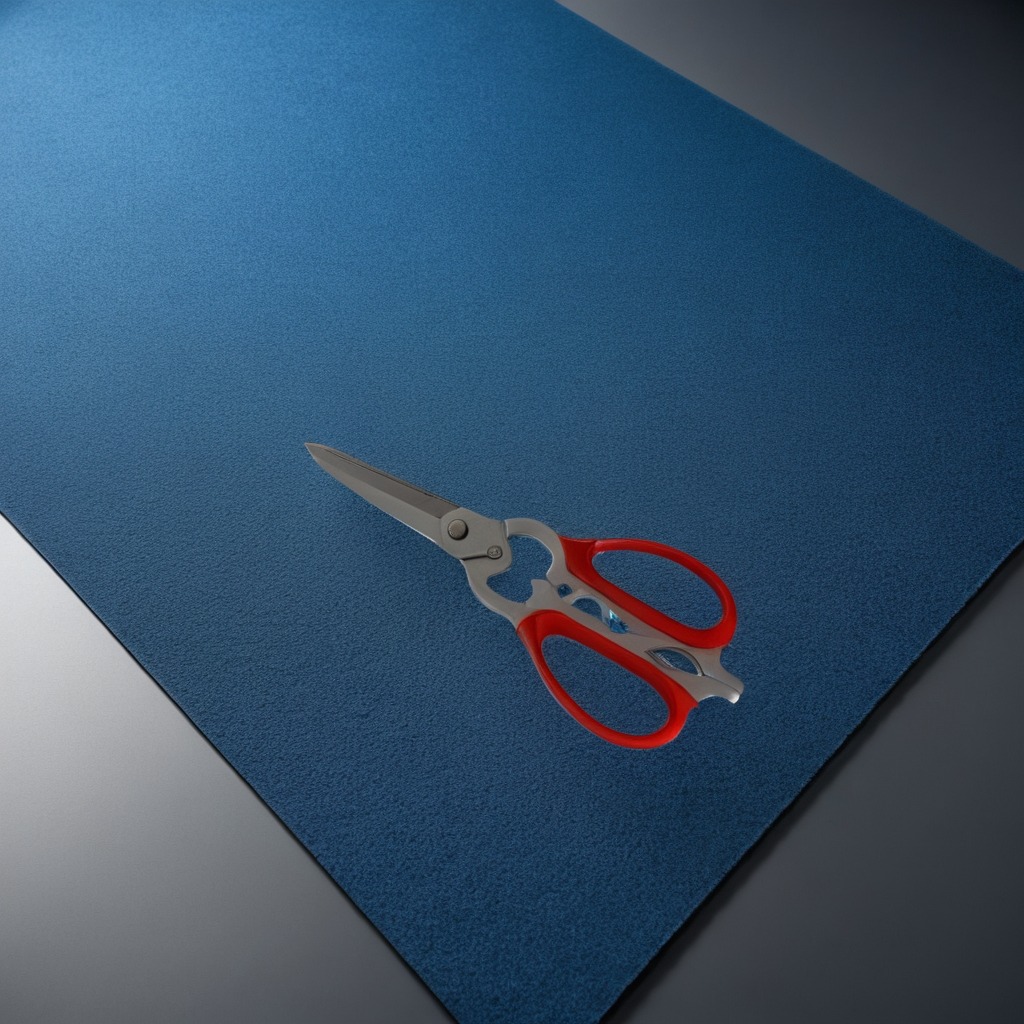
A scissor is lying on the tabletop.